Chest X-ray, AP view. Patient: 66 years old, sex M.
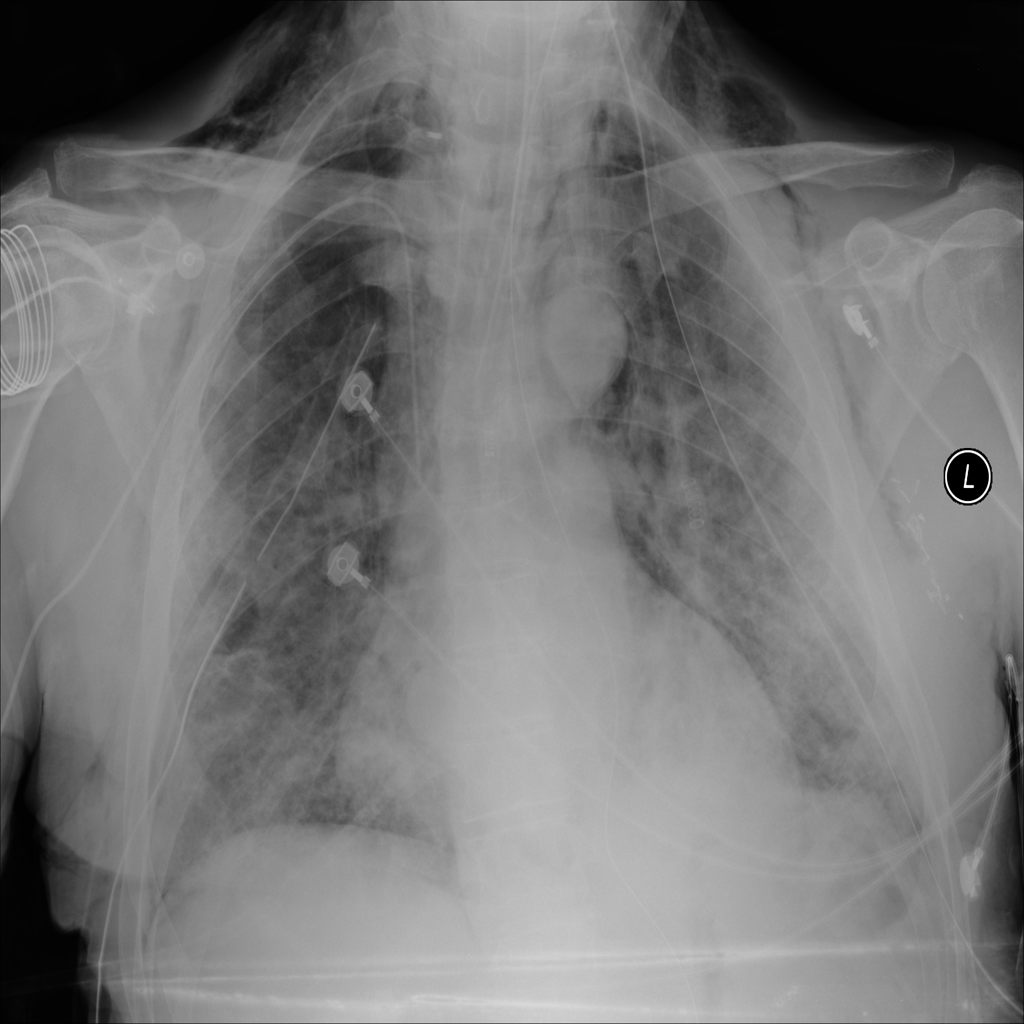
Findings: Emphysema, Infiltration, Pneumothorax